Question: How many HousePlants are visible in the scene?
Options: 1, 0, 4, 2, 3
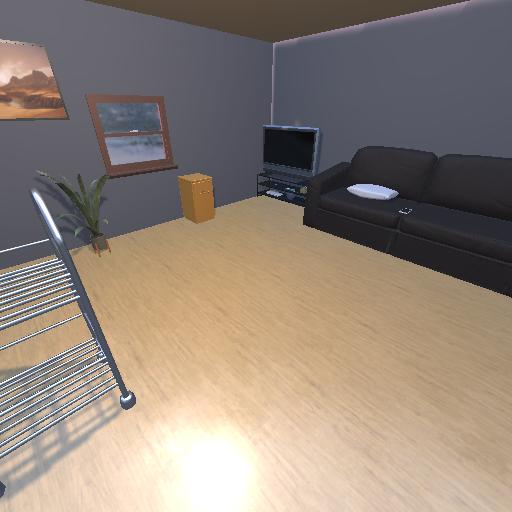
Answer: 1